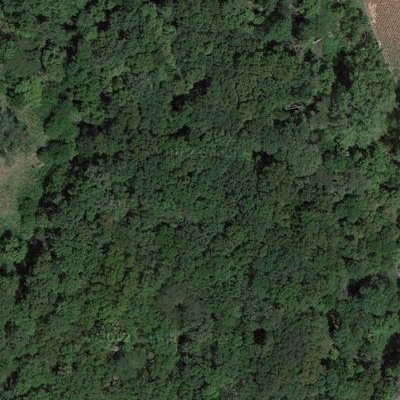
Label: eForest